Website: walmart
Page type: address-validator
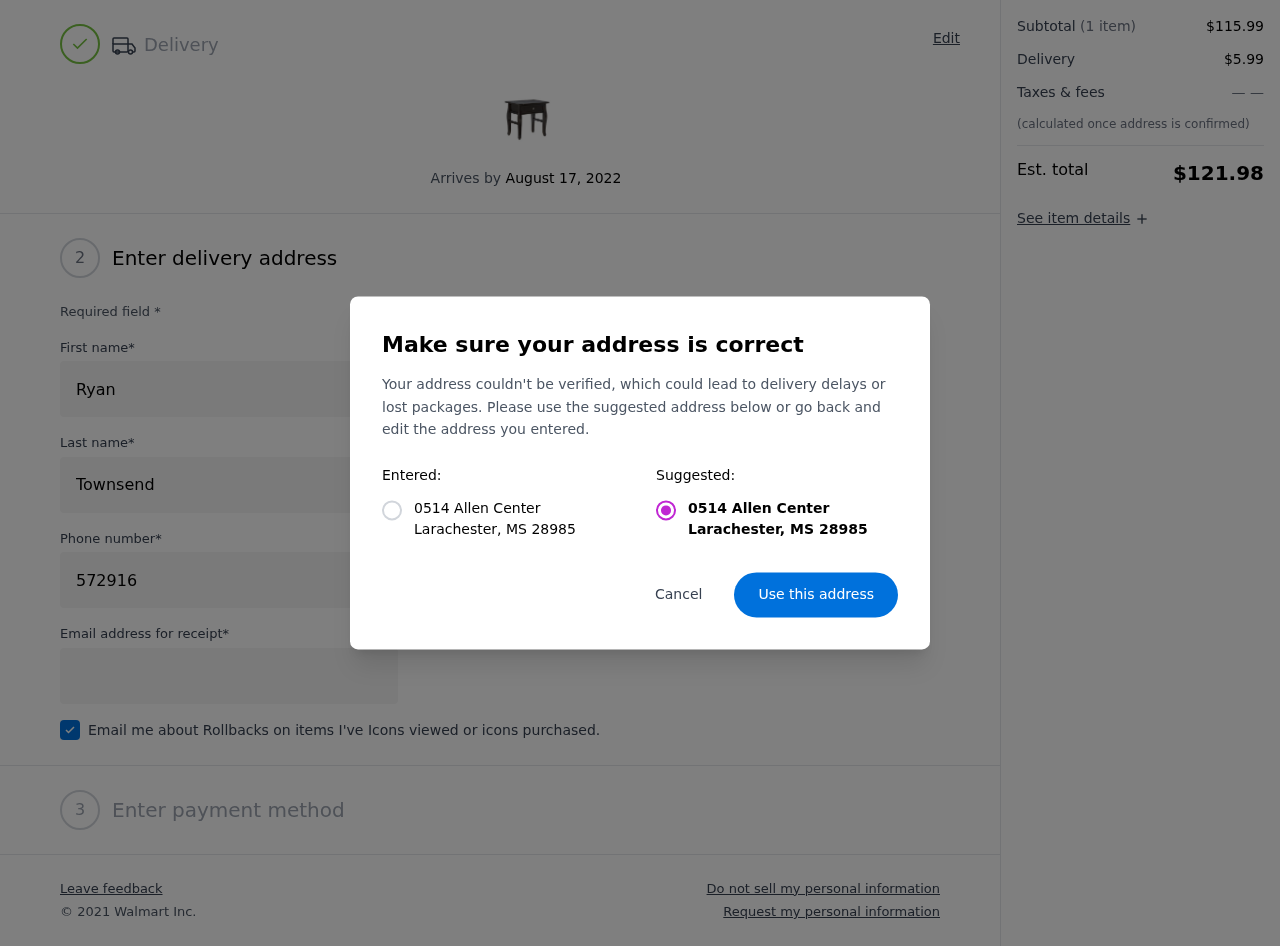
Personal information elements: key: PII_CITY
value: Larachester
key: PII_POSTCODE
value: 28985
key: PII_STATE_ABBR
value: MS
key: PII_STREET
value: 0514 Allen Center
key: PII_FIRSTNAME
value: Ryan
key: PII_LASTNAME
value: Townsend
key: PII_PHONE
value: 5729166149
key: PII_EMAIL
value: ryan.townsend@hotmail.com
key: PII_POSTCODE_FULL
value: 28985
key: PII_POSTCODE_NUMERIC
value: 28985
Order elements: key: ORDER_DELIVERY_DATE
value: August 17, 2022
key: ORDER_SUBTOTAL
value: $115.99
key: ORDER_SHIPPING_COST
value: $5.99
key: ORDER_TOTAL
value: $121.98